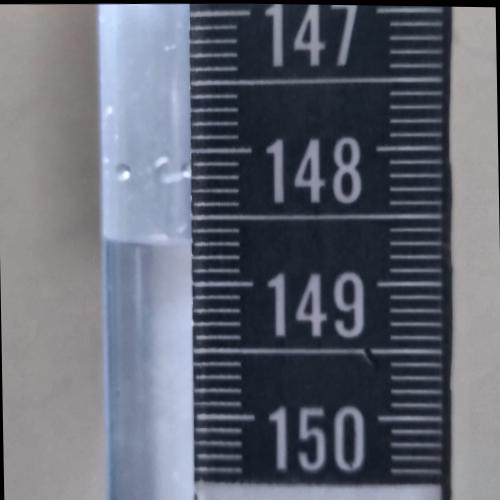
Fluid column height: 148.7 cm